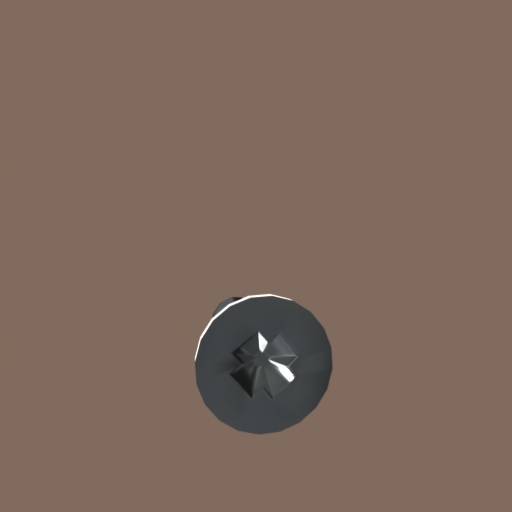
Label: screw